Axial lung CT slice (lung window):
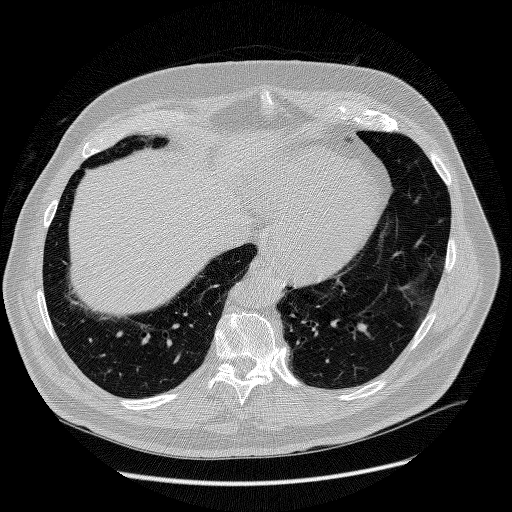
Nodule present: no